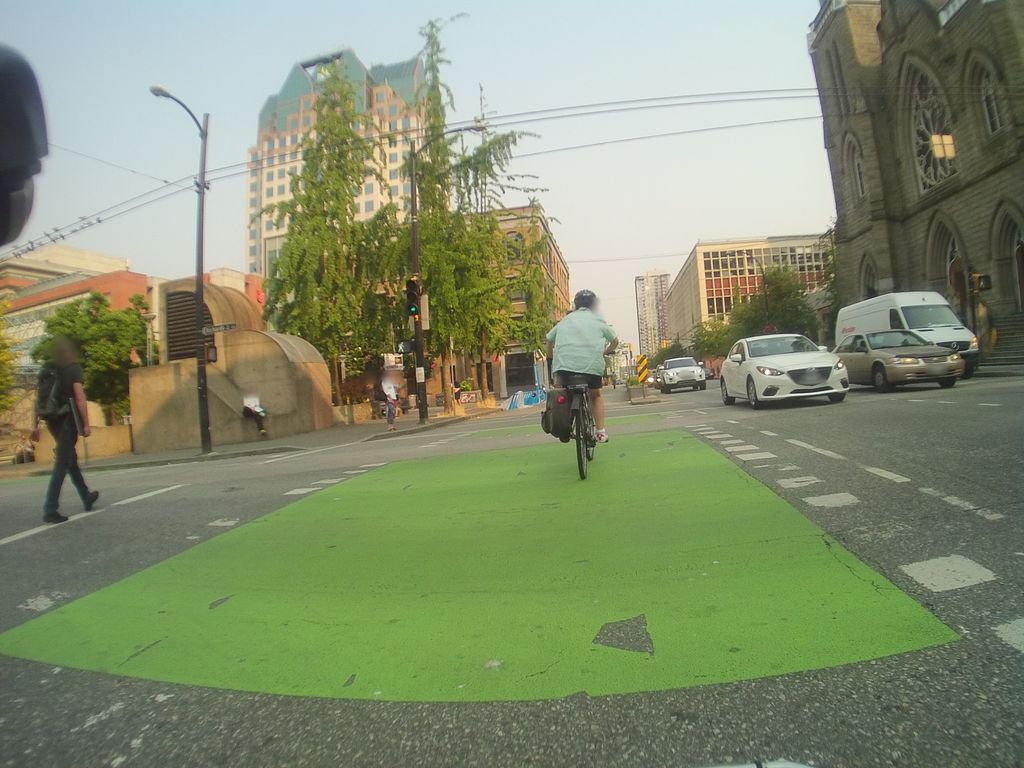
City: vancouver